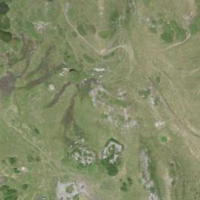
EUNIS habitat code: 25
Species observed at this site:
Saxifraga oppositifolia